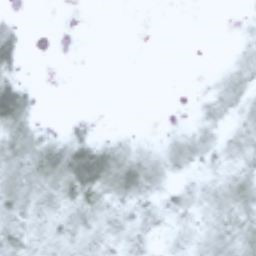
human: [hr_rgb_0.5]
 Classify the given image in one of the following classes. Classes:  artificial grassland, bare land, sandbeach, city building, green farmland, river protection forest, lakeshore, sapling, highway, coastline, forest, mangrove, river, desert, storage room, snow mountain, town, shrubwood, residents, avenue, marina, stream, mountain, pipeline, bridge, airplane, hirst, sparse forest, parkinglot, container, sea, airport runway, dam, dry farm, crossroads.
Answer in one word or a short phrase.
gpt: snow mountain